Question: Today I tried to upload a new version of my app, that uses Push Notifications, and XCode showed and error that I didnt have any valid Distribution profile.
When I logged in the Provisioning Profile I saw that ALL my Distribution Profiles had expired, even though the last one, the one I was using for this specific app, was only 2 weeks old.
I tried renewing the profile from XCode but it gives this error 'No value was provided for the parameter 'certificateIds'.' So I tried to make another Distribution Profile, but when I do so it doesnt find any Certificate Available.

I try to do another certificate, clicking on that button, the certificate is created, it appears as a 'APNs Production iOS' but when I go back it keeps saying there are no available Certificates.
So I have no idea what Im doing wrong, I recreated the CertificateSigningRequest and still nothing.
I downloaded and installed the 'AppleWWDRCA' but I dont know what to do with that, I installed it and that's it.
Any ideas? Im completly lost.
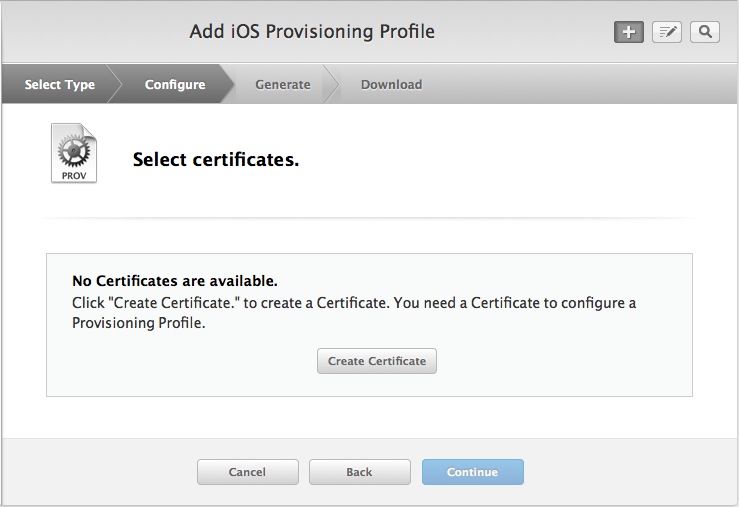
Answer: I'm experiencing the same issue. Did you found the solution ?
** EDIT **
I found the solution : I had created an APN certificate but the provisioning needed a classic dev / push certificate.